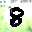
Label: 8